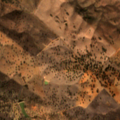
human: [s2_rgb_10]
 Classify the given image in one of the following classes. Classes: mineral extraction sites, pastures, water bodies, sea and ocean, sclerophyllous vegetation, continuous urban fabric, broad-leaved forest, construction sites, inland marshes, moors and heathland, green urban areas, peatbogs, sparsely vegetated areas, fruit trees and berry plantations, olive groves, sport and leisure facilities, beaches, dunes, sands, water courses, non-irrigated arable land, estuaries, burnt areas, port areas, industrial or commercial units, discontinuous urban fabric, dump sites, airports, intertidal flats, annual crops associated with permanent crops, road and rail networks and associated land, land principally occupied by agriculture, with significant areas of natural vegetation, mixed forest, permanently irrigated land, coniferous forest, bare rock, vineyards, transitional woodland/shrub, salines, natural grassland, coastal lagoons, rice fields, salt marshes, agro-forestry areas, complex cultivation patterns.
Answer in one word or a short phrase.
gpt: non-irrigated arable land, land principally occupied by agriculture, with significant areas of natural vegetation, agro-forestry areas, transitional woodland/shrub